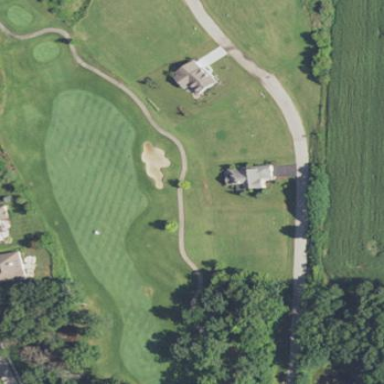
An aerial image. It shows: Golf fairway in the image.